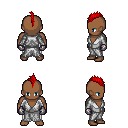
a pixel art fantasy rpg character, male body template, human, dark skin, white robe, white pants, red mohawk hairstyle, metal gloves, four views (front, back, left, right), 2x2 character sprite sheet, small pixel art, hard edges, no anti-aliasing